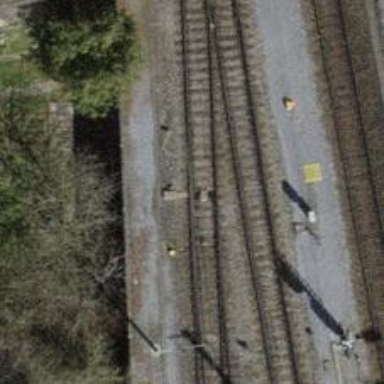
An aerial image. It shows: Railway switch.